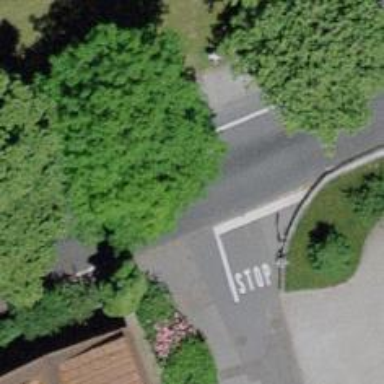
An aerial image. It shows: Bus stop with platform for public transport.